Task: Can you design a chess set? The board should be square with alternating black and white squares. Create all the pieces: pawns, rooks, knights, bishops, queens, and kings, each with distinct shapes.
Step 2635:
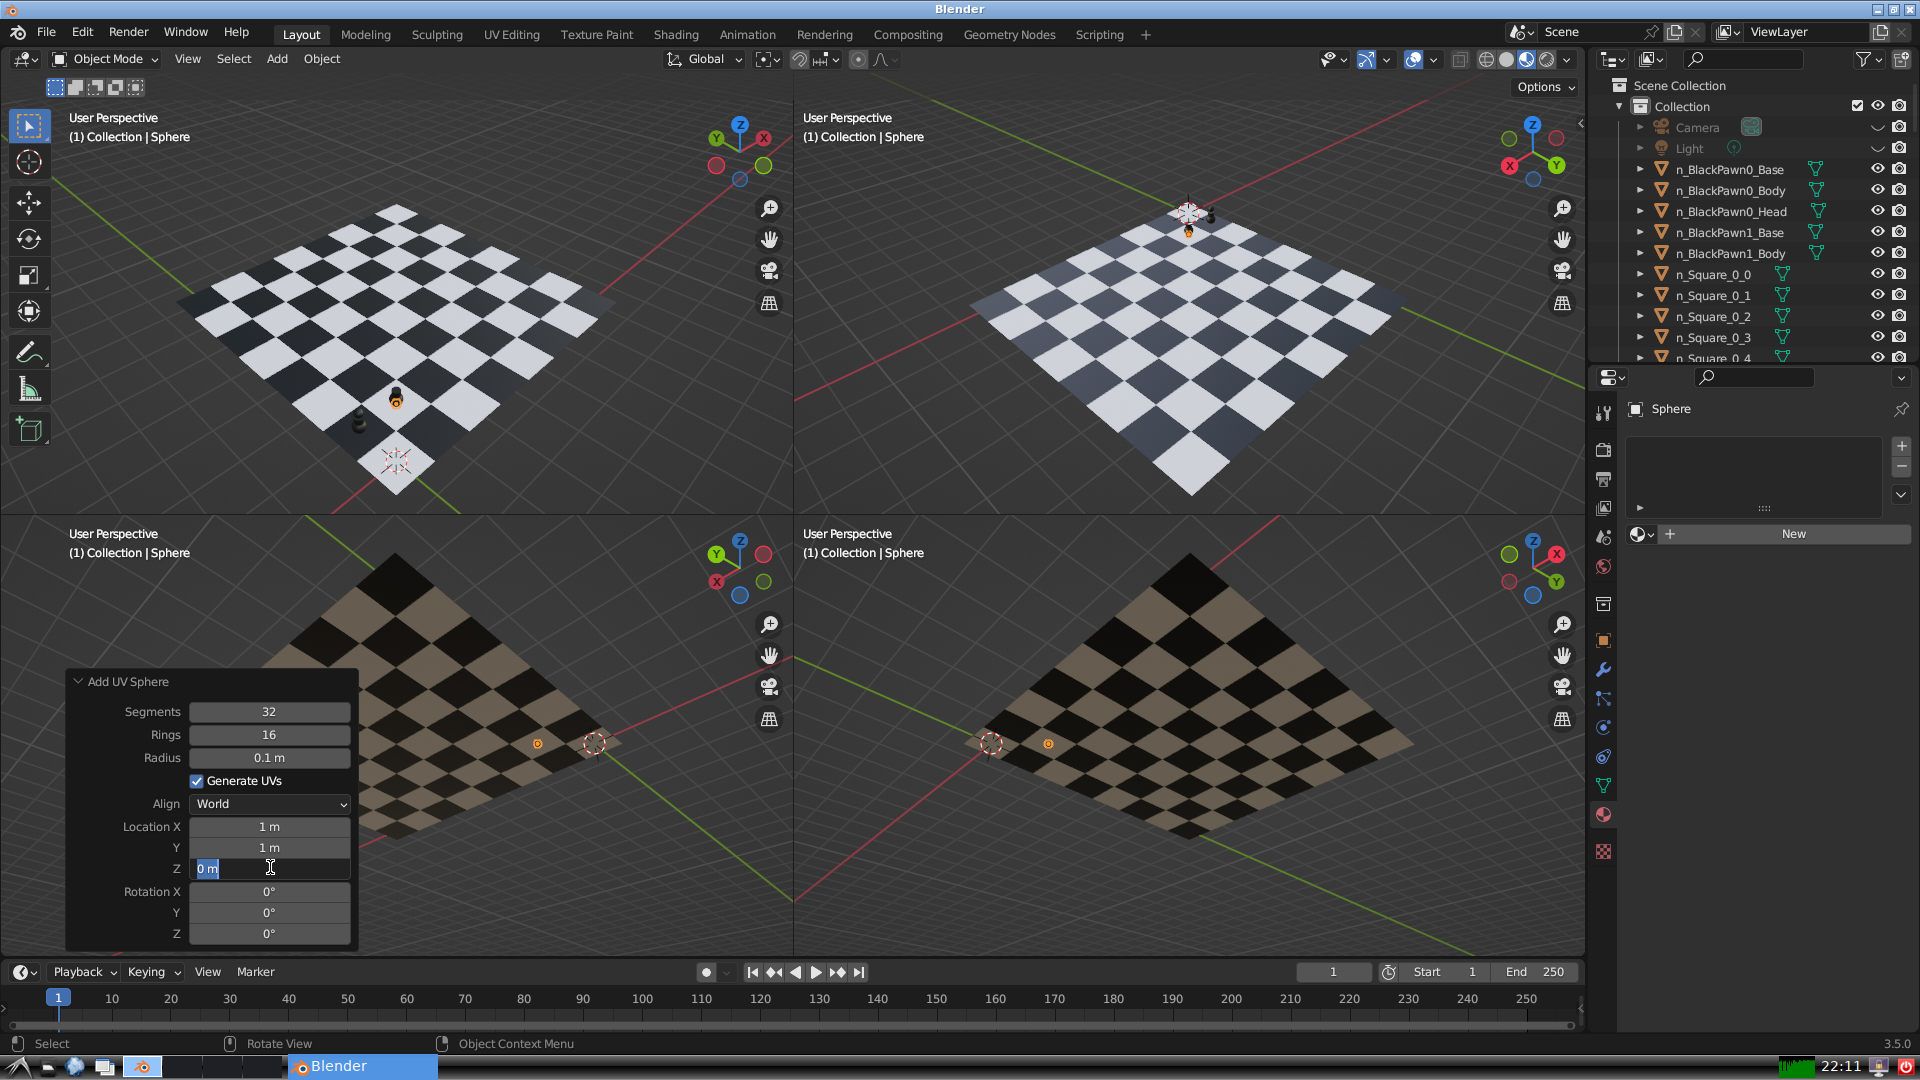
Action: input_text: 0.5